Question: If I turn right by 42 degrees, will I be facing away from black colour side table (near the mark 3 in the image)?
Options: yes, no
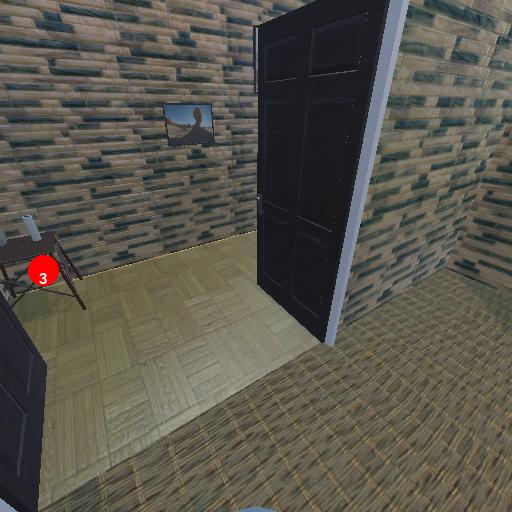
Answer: yes